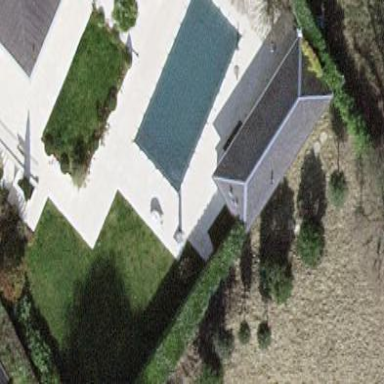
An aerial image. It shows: Swimming pool located in leisure land.